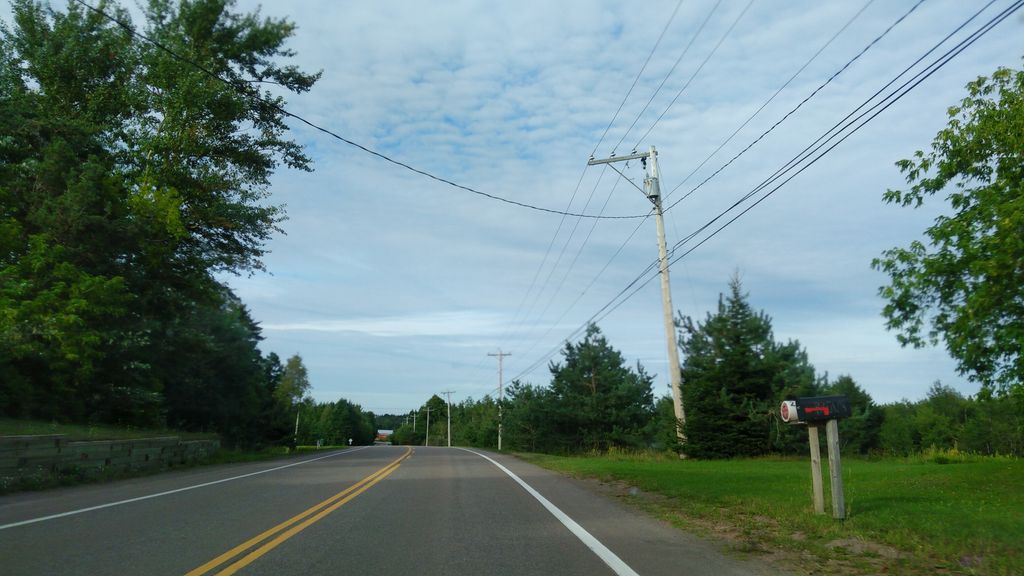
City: charlottetown